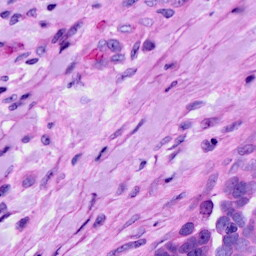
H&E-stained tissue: Ovarian